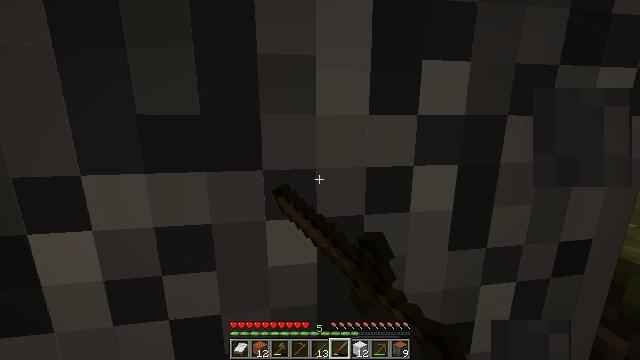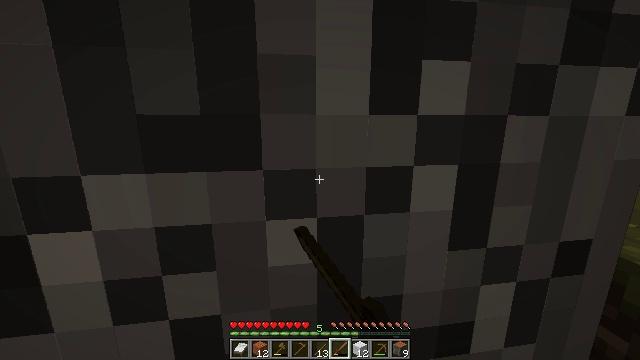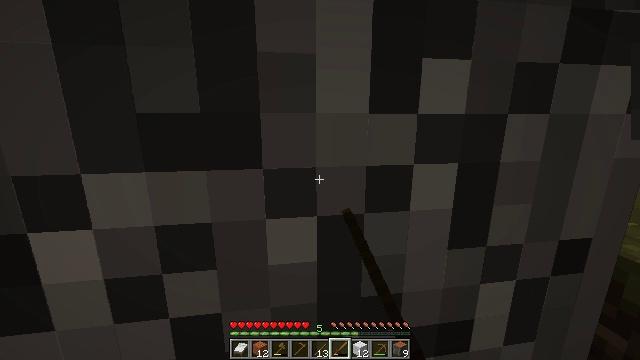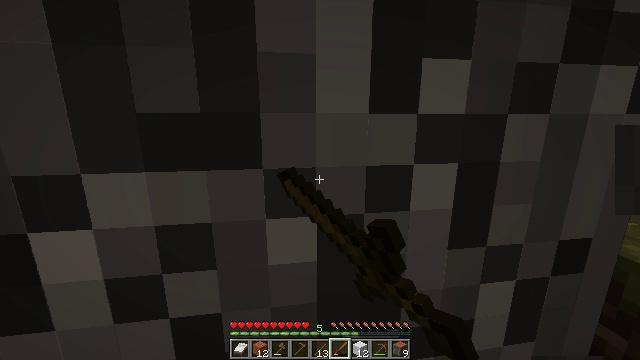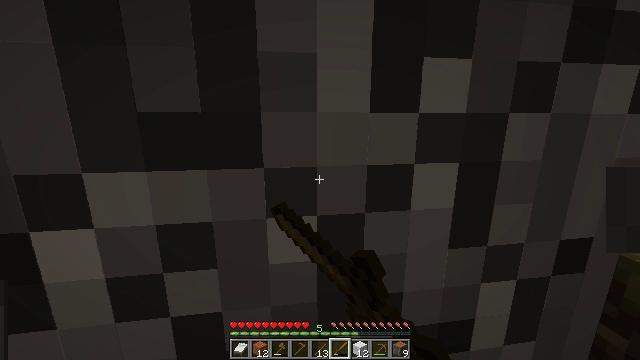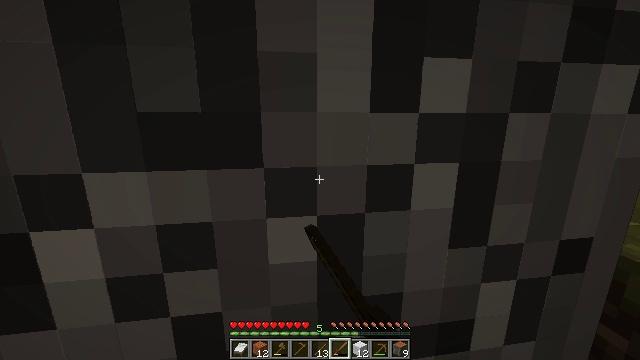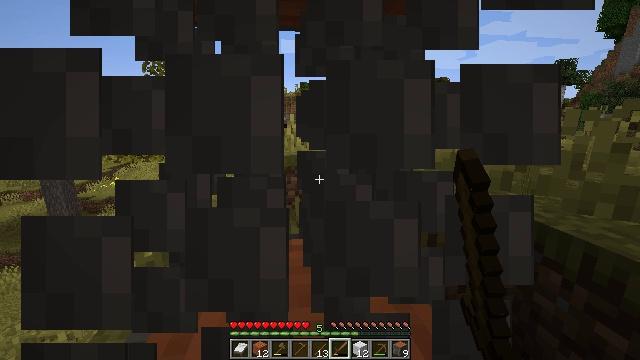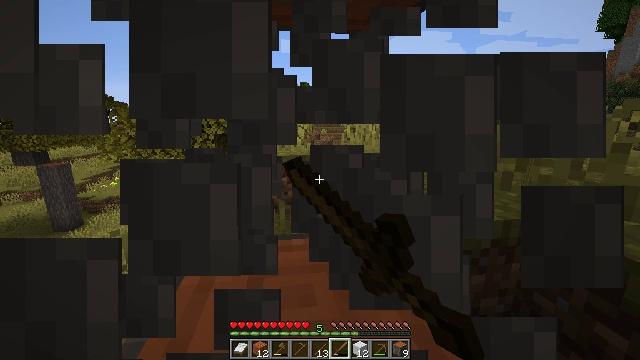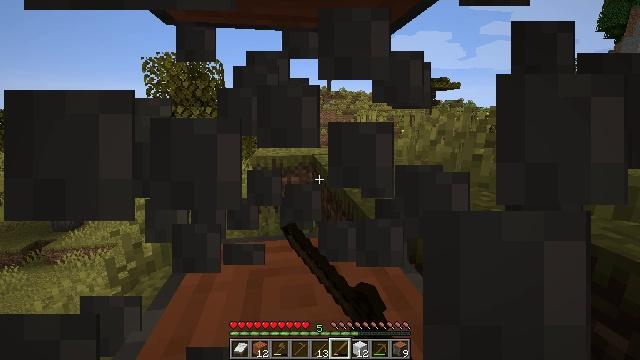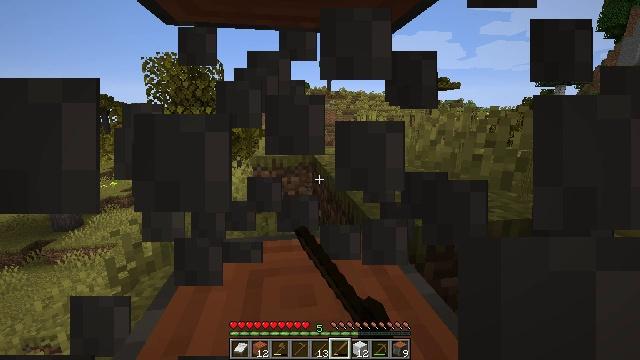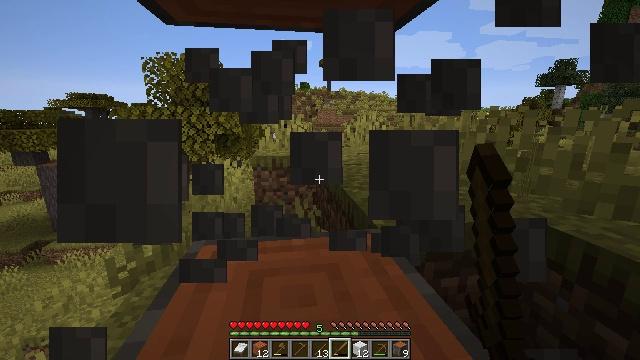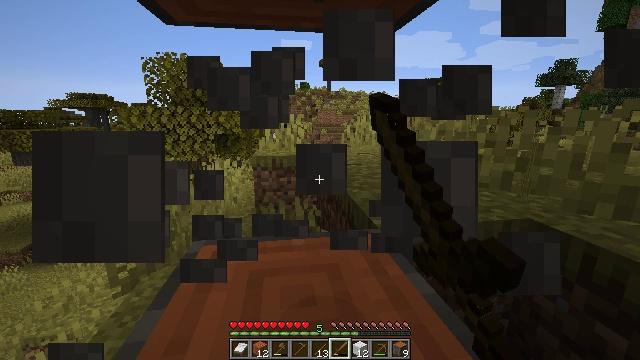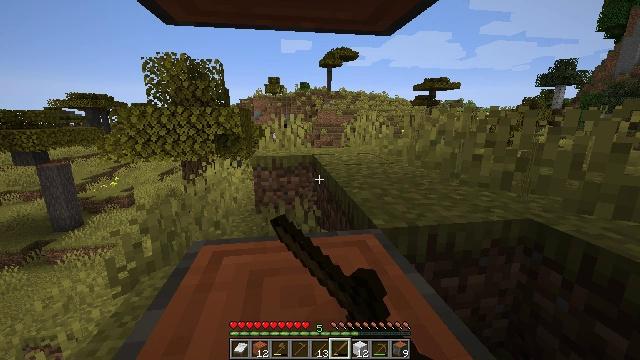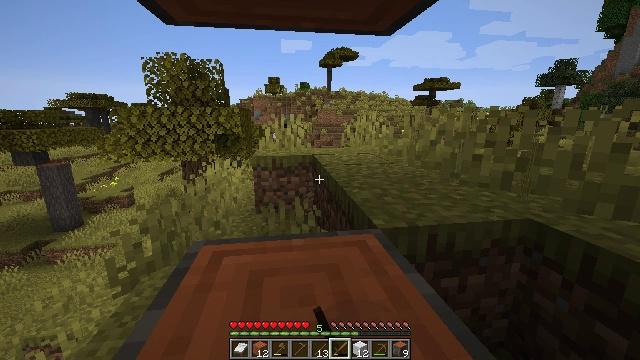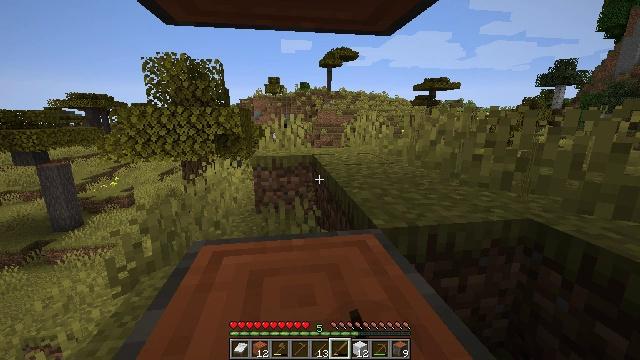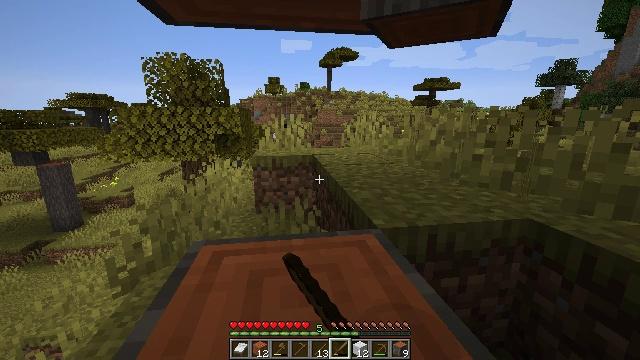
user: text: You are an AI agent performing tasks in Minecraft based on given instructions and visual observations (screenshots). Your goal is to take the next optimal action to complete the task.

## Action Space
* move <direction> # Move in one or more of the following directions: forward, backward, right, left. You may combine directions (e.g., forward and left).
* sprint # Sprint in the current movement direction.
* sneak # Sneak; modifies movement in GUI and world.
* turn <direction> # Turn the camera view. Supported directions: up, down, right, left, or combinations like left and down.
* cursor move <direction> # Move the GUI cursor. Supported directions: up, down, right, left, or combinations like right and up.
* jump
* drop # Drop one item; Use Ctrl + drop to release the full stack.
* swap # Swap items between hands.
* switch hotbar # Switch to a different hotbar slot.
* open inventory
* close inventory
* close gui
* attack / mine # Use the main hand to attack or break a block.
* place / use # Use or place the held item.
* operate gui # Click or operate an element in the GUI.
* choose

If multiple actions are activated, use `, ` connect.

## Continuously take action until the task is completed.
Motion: motion action
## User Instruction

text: Break the acacia log from the tree.
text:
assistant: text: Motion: attack / mine
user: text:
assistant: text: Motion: attack / mine
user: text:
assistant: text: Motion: attack / mine
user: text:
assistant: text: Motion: attack / mine
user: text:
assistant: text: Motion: attack / mine
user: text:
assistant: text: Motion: attack / mine
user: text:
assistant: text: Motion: attack / mine
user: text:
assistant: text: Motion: attack / mine
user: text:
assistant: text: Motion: attack / mine
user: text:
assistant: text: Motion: attack / mine
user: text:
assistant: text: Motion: attack / mine
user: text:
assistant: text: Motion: attack / mine
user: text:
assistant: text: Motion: attack / mine
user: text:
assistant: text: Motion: attack / mine
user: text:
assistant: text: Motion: attack / mine
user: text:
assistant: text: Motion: no_op
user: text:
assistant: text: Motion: no_op
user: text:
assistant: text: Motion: turn right and down
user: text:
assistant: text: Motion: turn right and down
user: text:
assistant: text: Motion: turn right and down
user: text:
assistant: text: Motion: turn right and down
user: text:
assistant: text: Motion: turn right and down
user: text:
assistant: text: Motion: turn down
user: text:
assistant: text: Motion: no_op
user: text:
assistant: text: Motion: attack / mine
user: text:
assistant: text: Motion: attack / mine
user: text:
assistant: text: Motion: attack / mine
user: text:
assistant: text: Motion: attack / mine
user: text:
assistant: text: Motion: attack / mine
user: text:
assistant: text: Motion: attack / mine